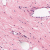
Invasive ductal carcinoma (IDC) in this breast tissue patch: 0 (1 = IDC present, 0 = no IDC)